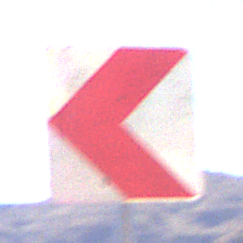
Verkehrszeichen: RichtungstafelnInKurvenKleinRechts
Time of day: Midday
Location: Outdoor (Nature)
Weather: Clear
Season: NotSpecified
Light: Natural